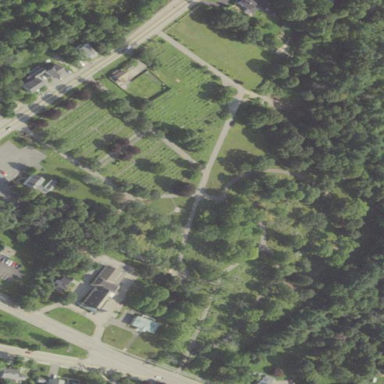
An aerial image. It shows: Cemetery.